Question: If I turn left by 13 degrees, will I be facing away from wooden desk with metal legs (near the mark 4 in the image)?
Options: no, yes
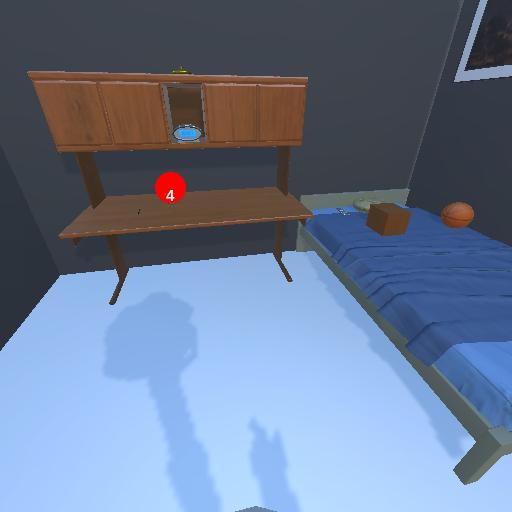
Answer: no